Field crop: maize
Growth stage: 2
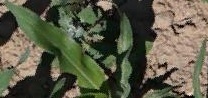
Species: maize